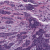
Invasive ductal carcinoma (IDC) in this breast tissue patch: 1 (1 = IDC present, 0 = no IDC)